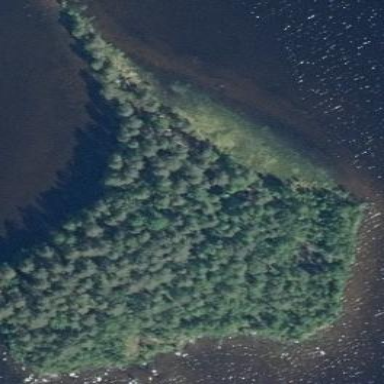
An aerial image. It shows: Islet surrounded by woodland.